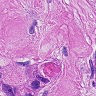
Metastatic tissue present: yes